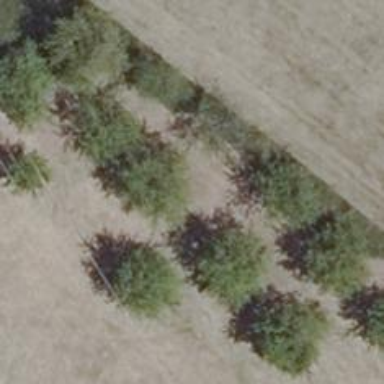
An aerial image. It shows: Row of deciduous broadleaved trees.